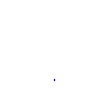
Particle: kaon